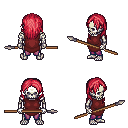
a pixel art fantasy rpg character, male body template, skeleton, maroon tunic, magenta pants, ruby red long hairstyle, spear, four views (front, back, left, right), 2x2 character sprite sheet, small pixel art, hard edges, no anti-aliasing